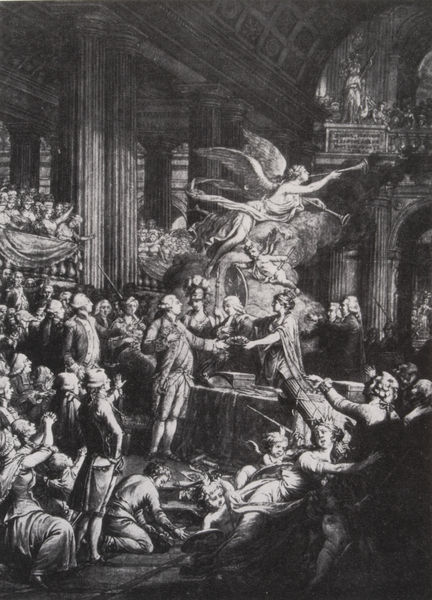
Titel: Rede des Königs vor der Nationalversammlung
Künstler: De Launay
Standort: Paris
Institution: Bibliothèque Nationale.
Schlagwörter: dunkel, flügel, gemälde, hand, mann, nackt, schatten, umhang, weiß, frauen, menschen, frankreich, frau, grau, licht, männer, paris, pfeiler, raum, schwarz, szene, säule, säulen, tisch, zeichnung, schloss, tuch, menge, versammlung, feiern, architektur, barock, mensch, stehen, stein, tot, innenraum, vorhang, brüstung, kirche, mantel, stoff, decke, innen, kind, bühne, oper, publikum, theater, krone, fliegen, kinder, engel, putte, putto, skulptur, perücke, balkon, bücher, bogen, zuschauer, moderne, rede, graphik, empore, loge, saal, vorführung, französisch, rundbogen, historienbild, könig, soldaten, junge, halle, foto, bögen, truhe, gewölbe, kohle, aufruhr, schweben, denkmal, druck, schwarzweiss, radierung, stich, revolution, uniform, knien, wei0, kiste, napoleon, herrscher, gebet, allegorie, kranz, personifikation, staunen, altar, halbrund, ehepaar, hubi, general, gottesdienst, krönung, posaunen, adlige, hochzeit, tempel, kassetten, kassettendecke, königin, kniebundhosen, fanfaren, trompeten, fanfare, aufklärung, verehrung, käfig, perücken, posaune, putten, jubel, kupferstich, putti, blasen, französische revolution, nationalversammlung, schwur, sklaven, hubertus, verkündigung, staat, siegeskranz, tonne, kassette, ehrung, versailles, verfassung, kasettendecke, tonnengewölbe, hubertus kohle, gekuppelt, eid, trompete, podium, ballsaal, frühe neuzeit, heirat, verkündung, höflinge, handschlag, fama, überladen, revolutionsgraphik, pheme, radierungen, menschenrechte, menschenrechtstafeln, duett, bündelsäulen, francia, menschenrecht, neuer mensch, schwur auf die verfassung, versmmlung, versammluong, kakmpf